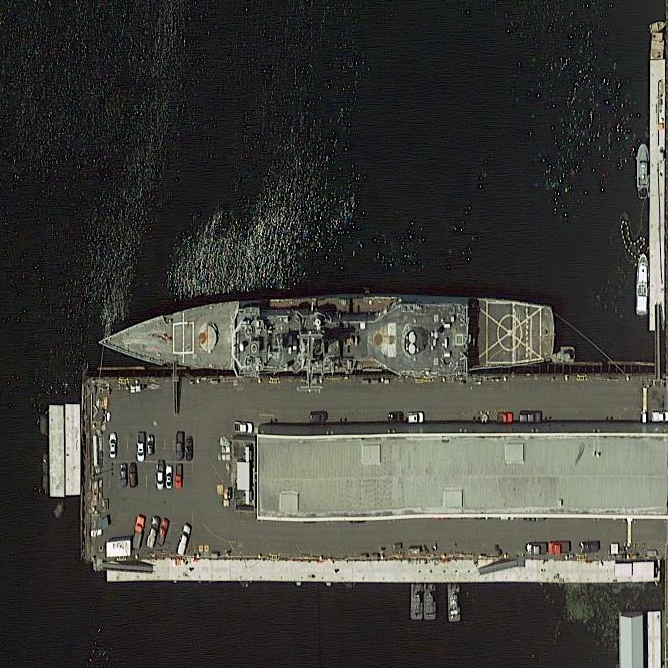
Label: Ticonderoga-class_cruiser